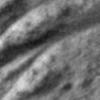
Label: no_change